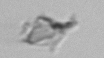
Label: detritus_transparent